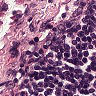
Metastatic tissue present: no